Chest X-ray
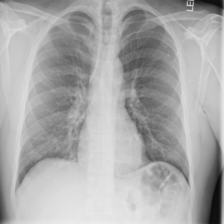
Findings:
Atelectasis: negative
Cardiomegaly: negative
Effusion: negative
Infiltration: negative
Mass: negative
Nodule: negative
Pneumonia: negative
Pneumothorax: negative
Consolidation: negative
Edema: negative
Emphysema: negative
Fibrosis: negative
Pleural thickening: negative
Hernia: negative